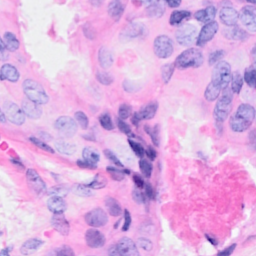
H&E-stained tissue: Breast